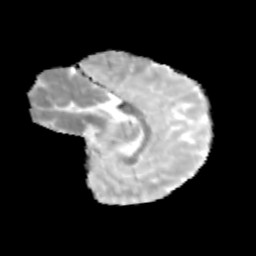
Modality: MD
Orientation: sagittal
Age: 10
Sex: female
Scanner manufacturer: siemens
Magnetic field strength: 3 T
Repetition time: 3.8 s
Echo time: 0.07 s